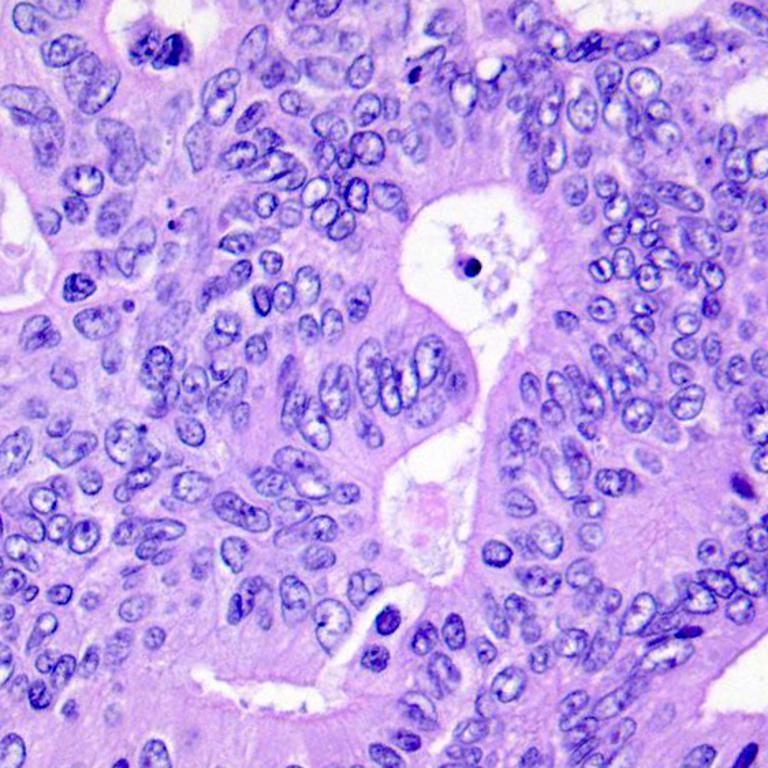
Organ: colon
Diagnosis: adenocarcinomas